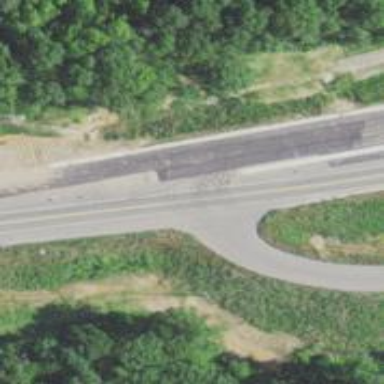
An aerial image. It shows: Asphalt road classified as trunk highway.